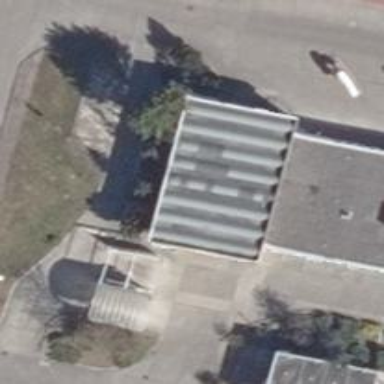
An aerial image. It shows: Car wash facility.